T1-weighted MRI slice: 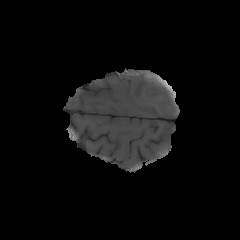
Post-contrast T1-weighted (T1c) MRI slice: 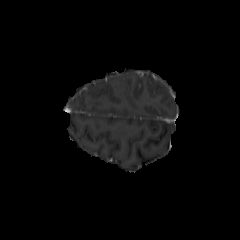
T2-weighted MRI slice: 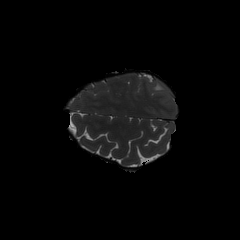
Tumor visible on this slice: yes